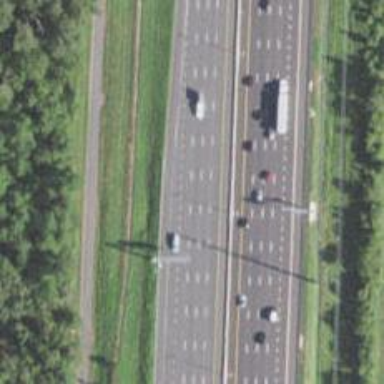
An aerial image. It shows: Motorway junction.